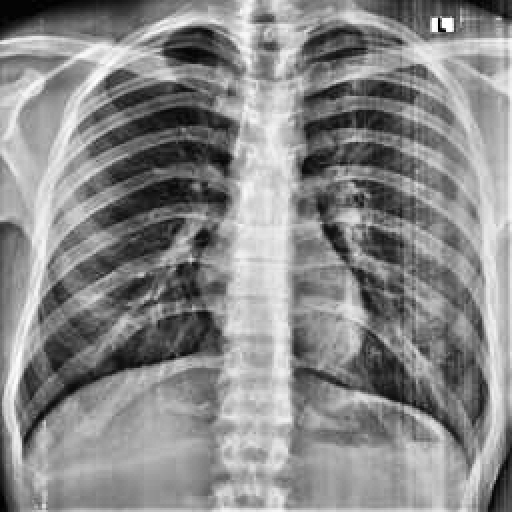
Finding: NORMAL